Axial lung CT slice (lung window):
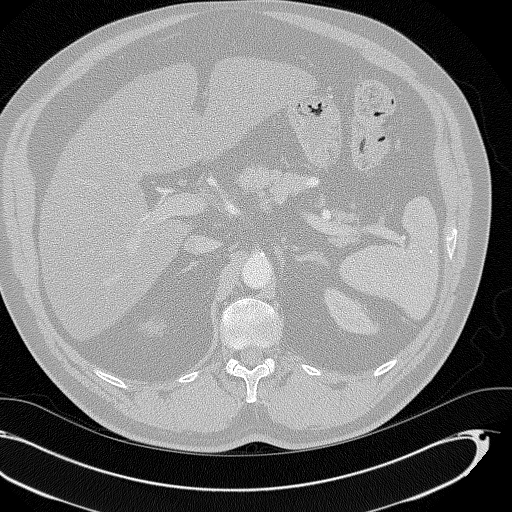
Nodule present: no